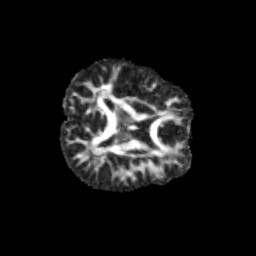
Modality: FA
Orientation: axial
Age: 13
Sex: male
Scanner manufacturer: siemens
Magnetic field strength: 3 T
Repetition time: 3.8 s
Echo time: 0.07 s